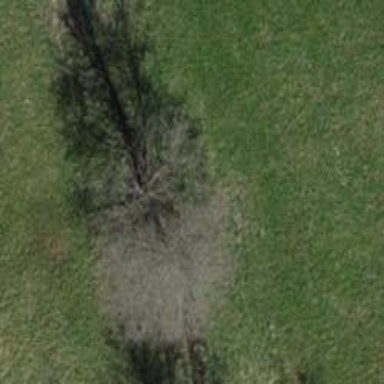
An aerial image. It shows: Row of deciduous broadleaved trees.